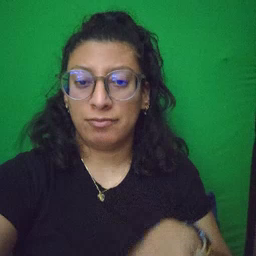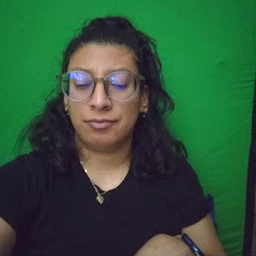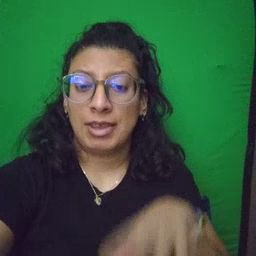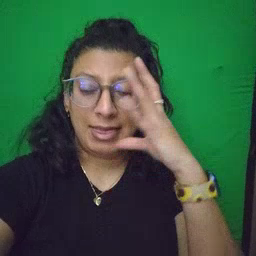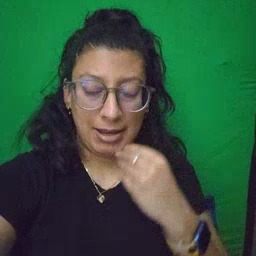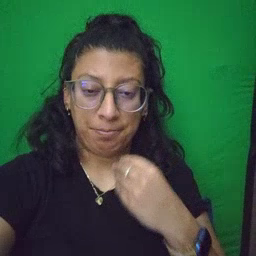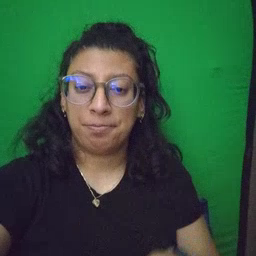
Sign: nap